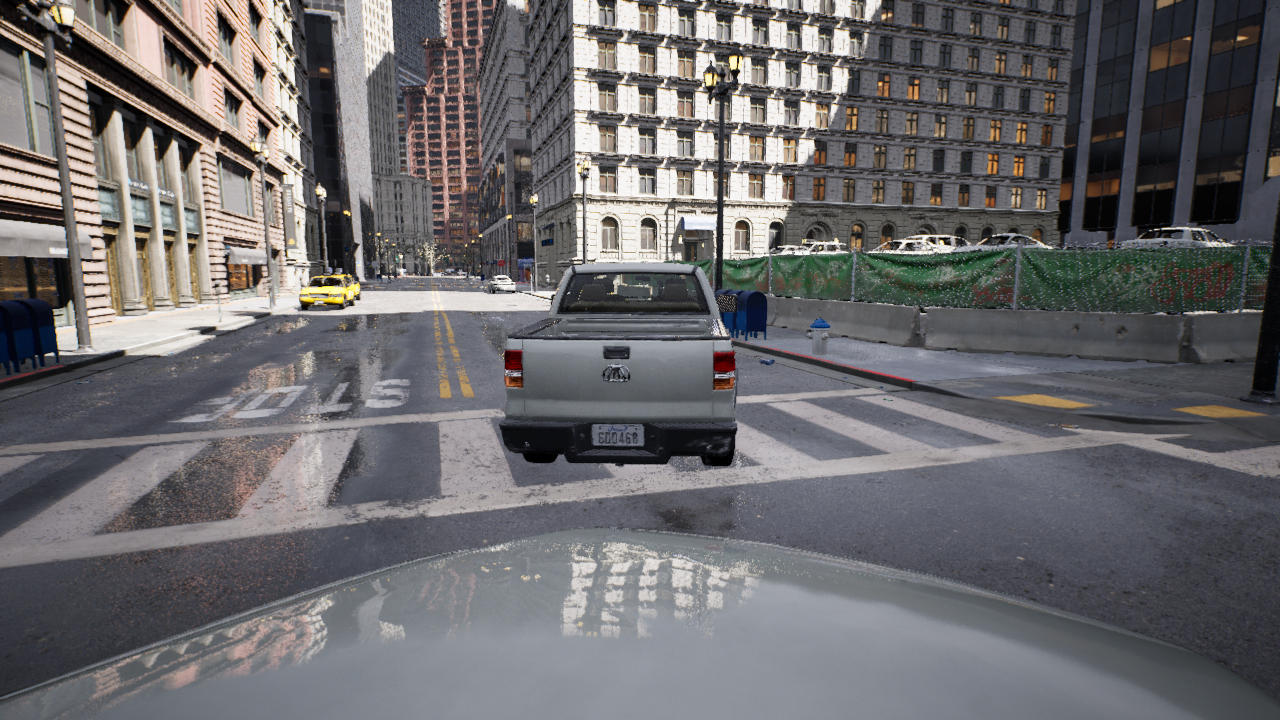
Venue: intersection
Lighting: clear day
Vehicle rig: pickup